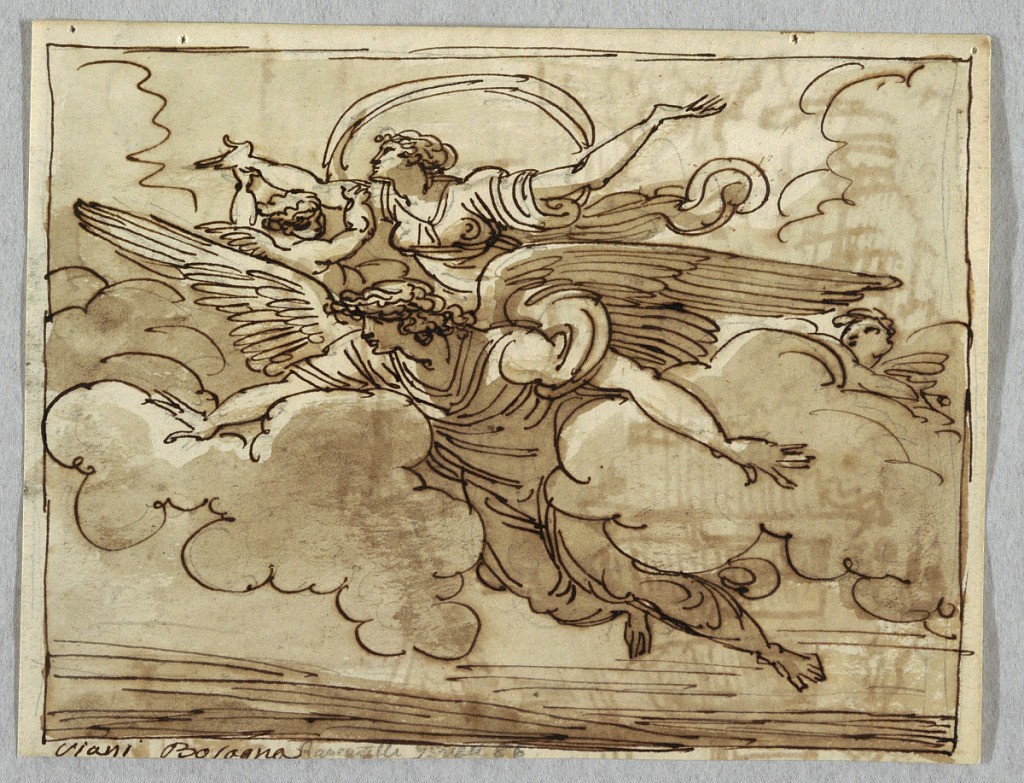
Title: A Woman Supported by a Flying Angel
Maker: Felice Giani, Italian, 1758–1823
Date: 1813–16
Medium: Pen and brown ink, brush and brown wash over traces of black chalk on white laid paper
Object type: Sketchbook folio
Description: Large, magnificently winged angel supports woman on his back, floating among clouds. Winged putto supports one of woman's arms.